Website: home-depot
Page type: delivery-shipping
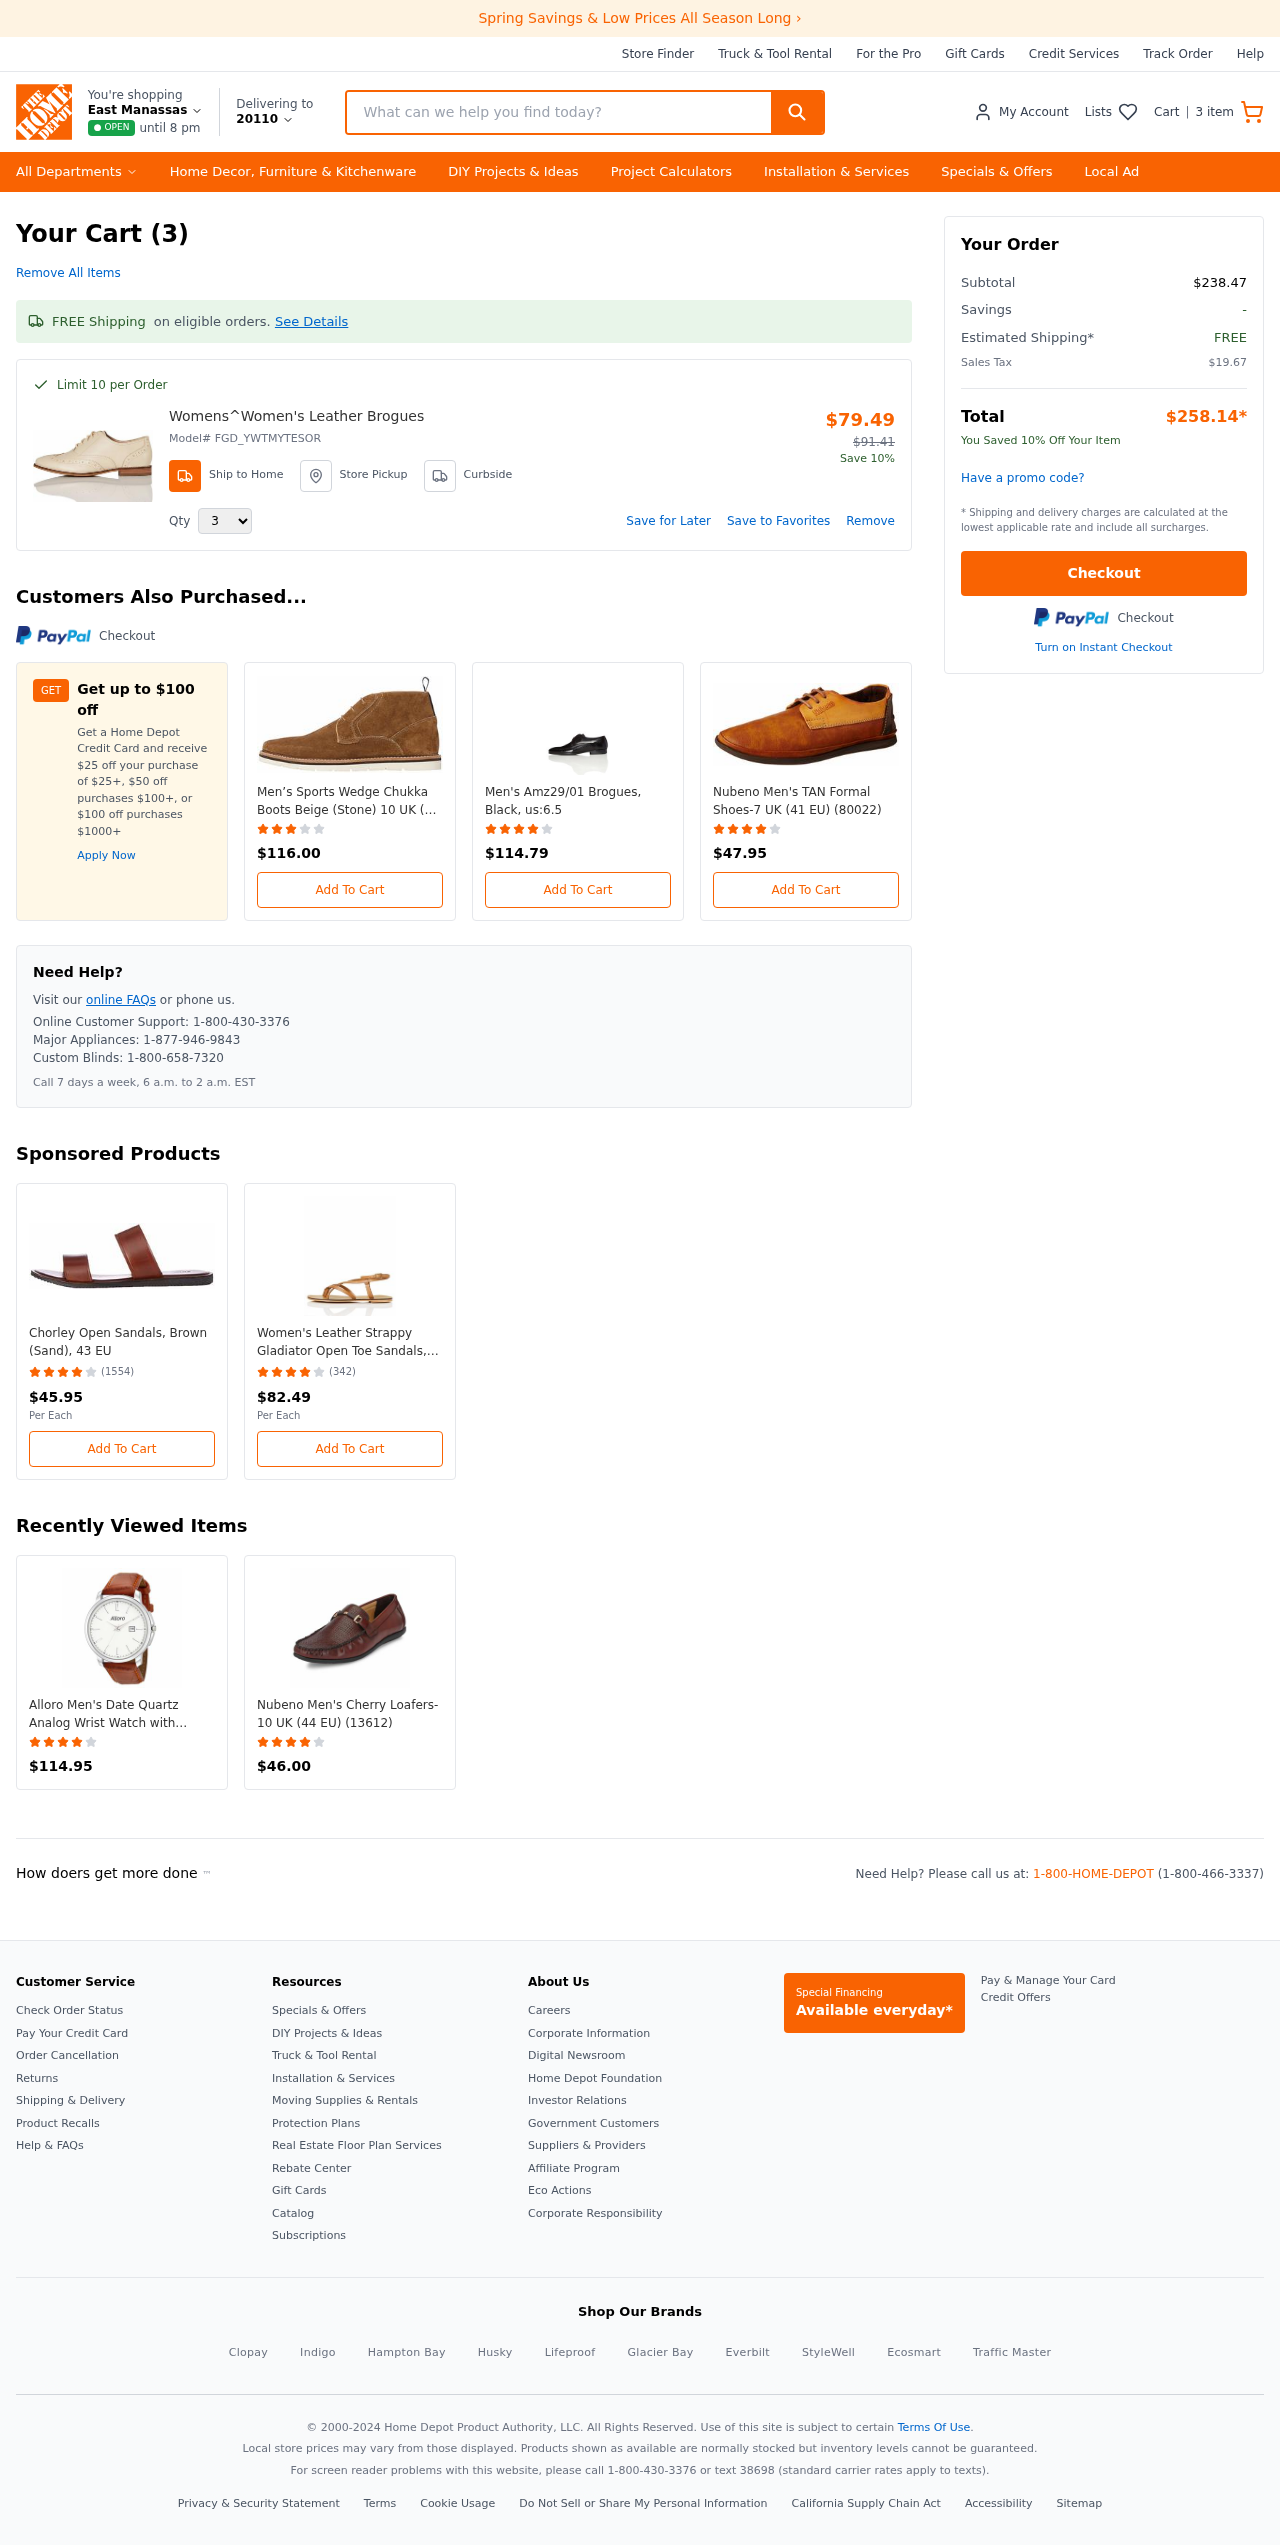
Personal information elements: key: PII_CITY_STATE
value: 20110
Product elements: key: PRODUCT1_NAME
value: Womens^Women's Leather Brogues
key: PRODUCT1_PRICE
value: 79.49
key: PRODUCT1_QUANTITY
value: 3
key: PRODUCT2_NAME
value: Men’s Sports Wedge Chukka Boots Beige (Stone) 10 UK (44 EU)
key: PRODUCT2_PRICE
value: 116
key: PRODUCT2_RATING
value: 3.8
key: PRODUCT3_NAME
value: Men's Amz29/01 Brogues, Black, us:6.5
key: PRODUCT3_PRICE
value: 114.79
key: PRODUCT3_RATING
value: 4.2
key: PRODUCT4_NAME
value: Nubeno Men's TAN Formal Shoes-7 UK (41 EU) (80022)
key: PRODUCT4_PRICE
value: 47.95
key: PRODUCT4_RATING
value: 4.5
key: PRODUCT5_NAME
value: Chorley Open Sandals, Brown (Sand), 43 EU
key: PRODUCT5_NUM_RATINGS
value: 1554
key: PRODUCT5_PRICE
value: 45.95
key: PRODUCT5_RATING
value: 4.5
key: PRODUCT6_NAME
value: Women's Leather Strappy Gladiator Open Toe Sandals, Brown (Dragon Tan), 3
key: PRODUCT6_NUM_RATINGS
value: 342
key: PRODUCT6_PRICE
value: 82.49
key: PRODUCT6_RATING
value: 4.3
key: PRODUCT7_NAME
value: Alloro Men's Date Quartz Analog Wrist Watch with Brown Leather Strap
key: PRODUCT7_PRICE
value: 114.95
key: PRODUCT7_RATING
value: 4.1
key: PRODUCT8_NAME
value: Nubeno Men's Cherry Loafers-10 UK (44 EU) (13612)
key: PRODUCT8_PRICE
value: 46
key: PRODUCT8_RATING
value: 4
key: PRODUCT1_MODEL_ID
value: FGD_YWTMYTESOR
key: PRODUCT1_ORIGINAL_PRICE
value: $91.41
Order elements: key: ORDER_NUM_ITEMS
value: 3
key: ORDER_NUM_ITEMS
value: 3 item
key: ORDER_SUBTOTAL
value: $238.47
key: ORDER_TAX
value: $19.67
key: ORDER_TOTAL
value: $258.14
Search elements: key: HEADER_SEARCH
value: What can we help you find today?